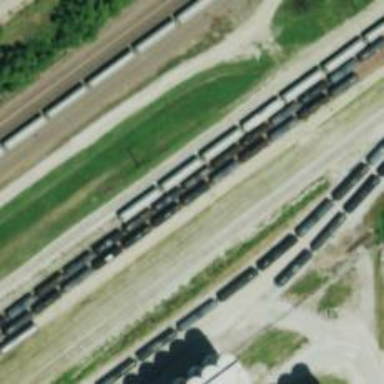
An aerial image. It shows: Railway yard used for servicing trains.